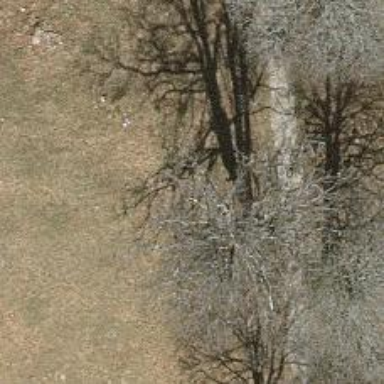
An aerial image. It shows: Beautiful tree in nature.